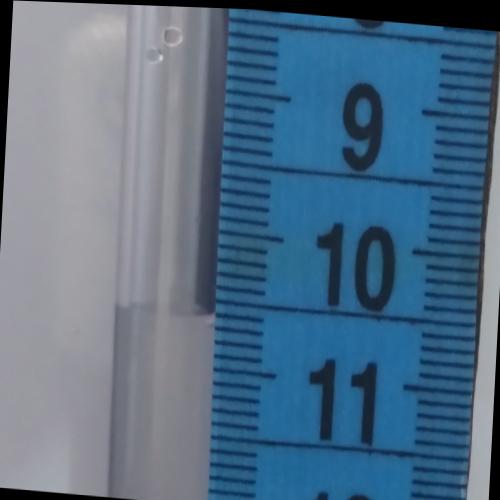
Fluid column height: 10.6 cm